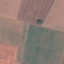
Land use / land cover class: AnnualCrop